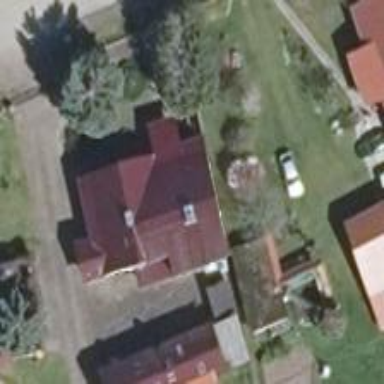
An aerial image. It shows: House with flat roof. It consists of multiple building parts.